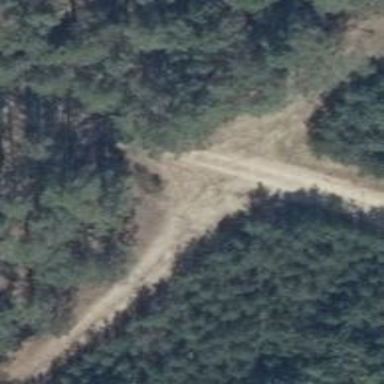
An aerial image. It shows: Dirt track road with grade 4 tracktype.